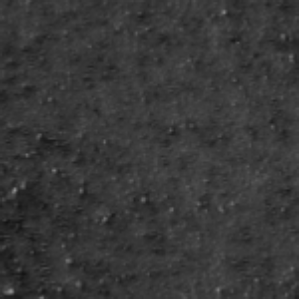
Label: frost